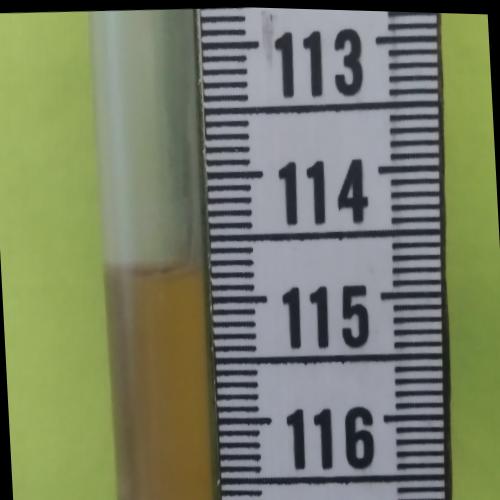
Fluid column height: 114.8 cm